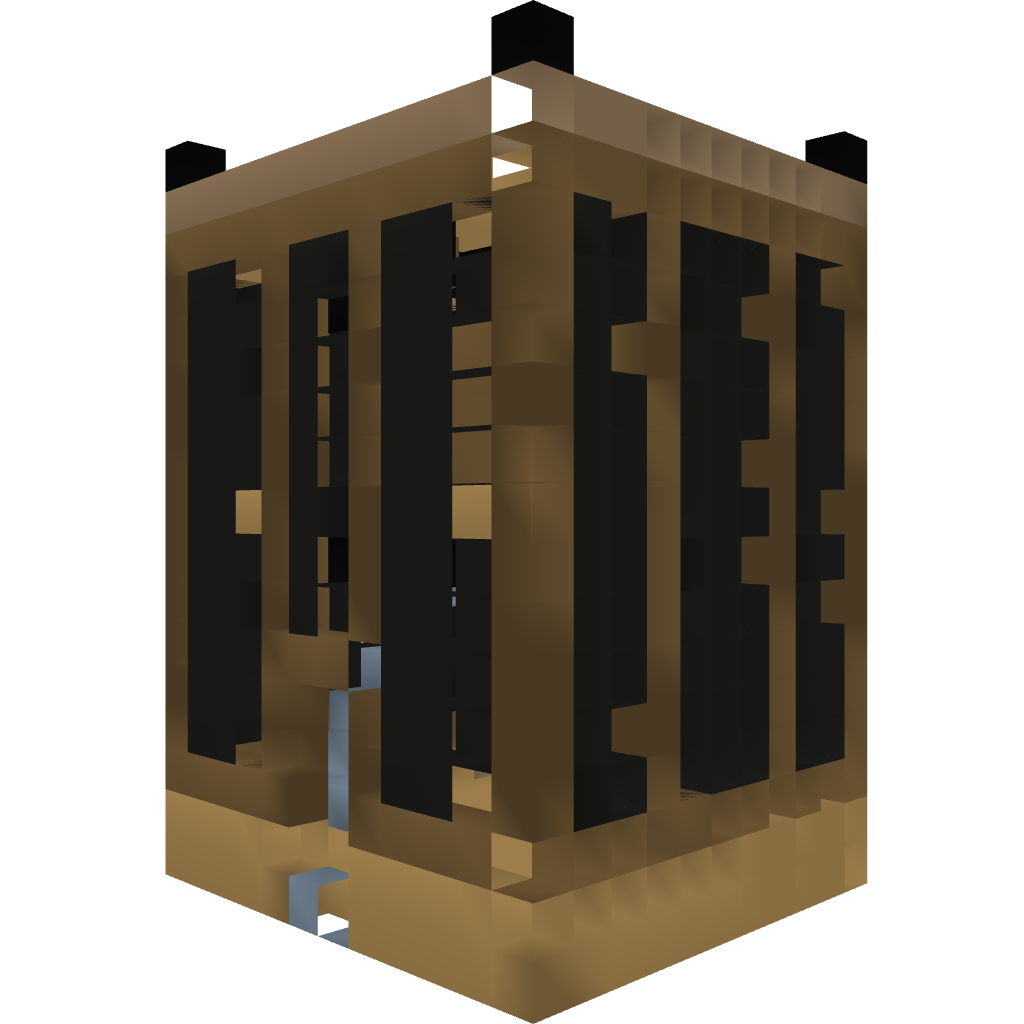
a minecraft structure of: Modern House